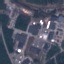
Land use / land cover class: Industrial